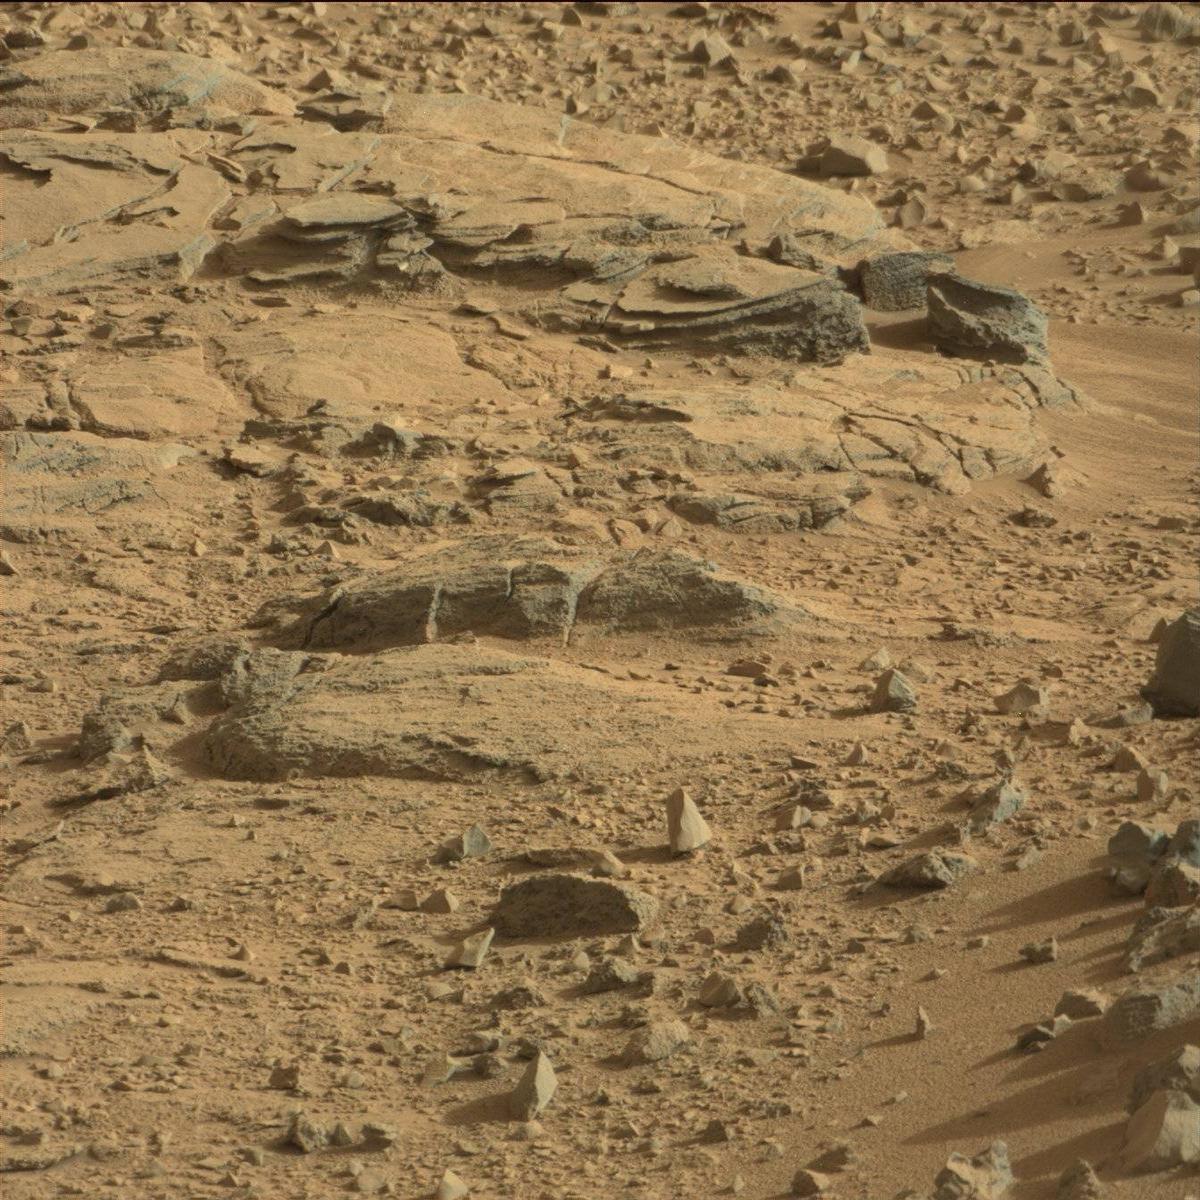
Terrain classes present: Bedrock, Sand / Soil